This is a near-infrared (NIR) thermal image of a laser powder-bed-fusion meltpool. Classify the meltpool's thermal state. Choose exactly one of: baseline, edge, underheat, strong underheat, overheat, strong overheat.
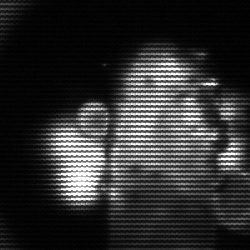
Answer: strong underheat